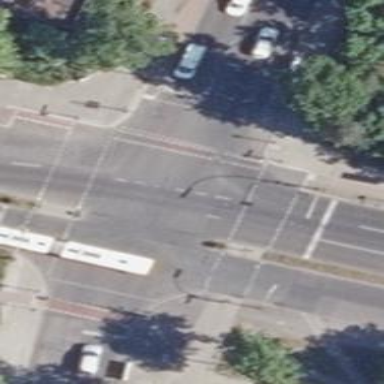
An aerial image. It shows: Asphalt cycleway with crossing controlled by traffic signals.